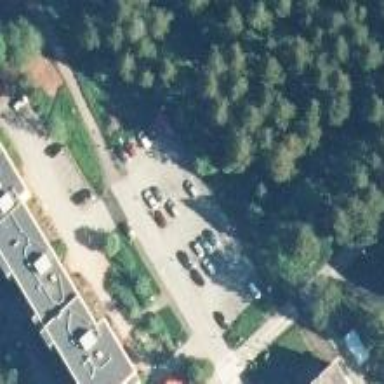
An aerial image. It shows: Parking area.